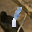
Label: 1